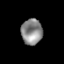
Tissue: prostate
Cell type: Epithelial cells
Senescence score: 0.2924
Nuclear area (px): 529
Mean DAPI intensity: 138.316